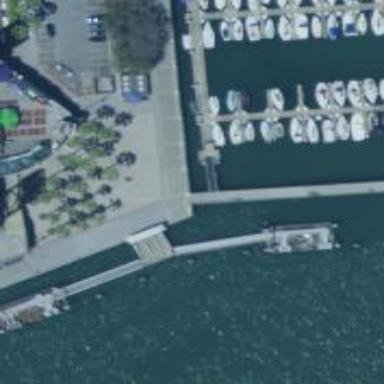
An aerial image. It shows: Man-made pier.